Question: I submitted an application for review and I notice that the build that I submitted has an issue associated with it saying that 'Build 168 does not contain the correct beta entitlement.' I wasn't able to find information on this error anywhere. What does it mean and will it inhibit the review process? My app was submitted today with Xcode 5.1.1 for iOS 7 (not the Xcode GM). Perhaps this relates to Testflight?

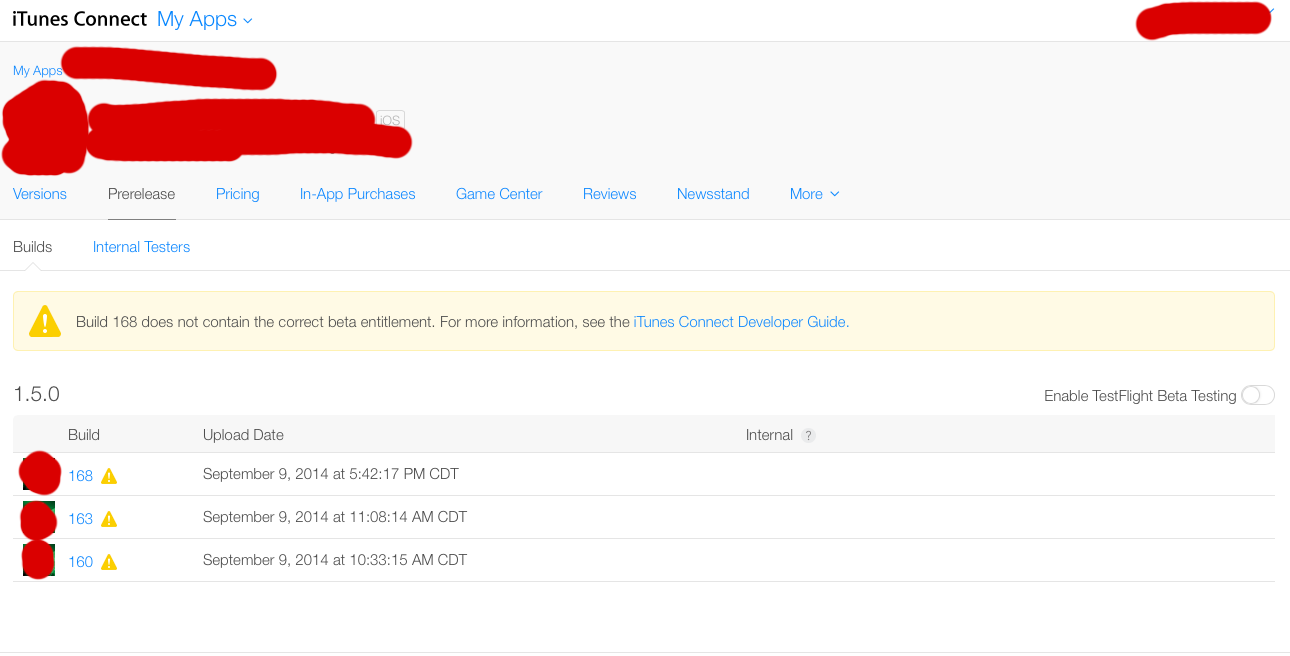
Answer: Please regenerate your provisioning profile.
It will Fix this problem
it's because the missing entitlement is now there 'beta-reports-active = 1'

After creating the new provisioning profile, make sure the entitlement is there.
Here is how it should look like when you click in Organizer "Export.." -> "Save for iOS App Store Deployment":